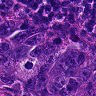
Metastatic tissue present: yes